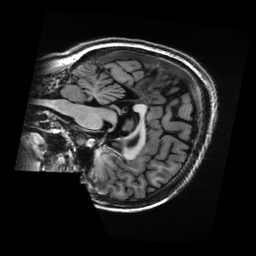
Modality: T1w
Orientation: sagittal
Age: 20
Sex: female
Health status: healthy
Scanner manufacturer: ge
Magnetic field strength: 3 T
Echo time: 0.0052 s